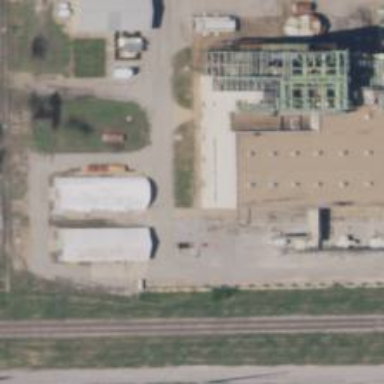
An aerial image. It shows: Steam turbine gas generator.